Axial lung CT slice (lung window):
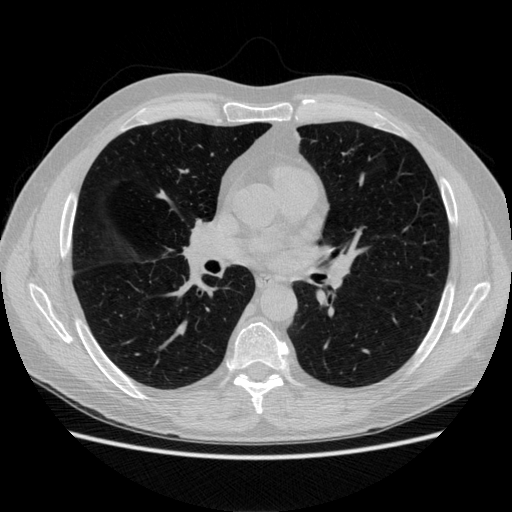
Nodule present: no